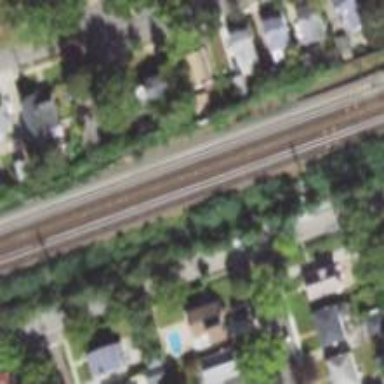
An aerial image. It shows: Electrified railway on embankment.